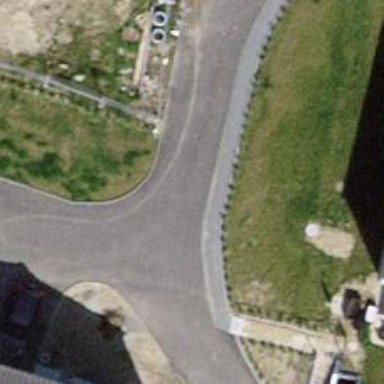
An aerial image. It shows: Asphalt driveway used as service road.